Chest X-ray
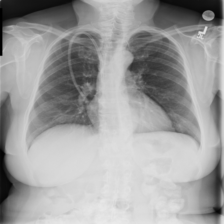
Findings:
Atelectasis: negative
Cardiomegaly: negative
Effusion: negative
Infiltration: negative
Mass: negative
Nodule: negative
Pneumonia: negative
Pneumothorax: negative
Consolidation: negative
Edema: negative
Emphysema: negative
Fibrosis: negative
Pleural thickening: negative
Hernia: negative